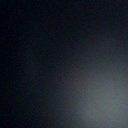
Screen state: off